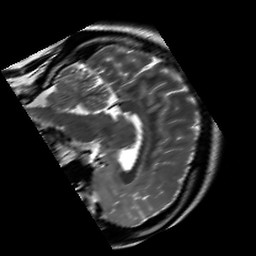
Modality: T2w
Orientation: sagittal
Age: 24
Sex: female
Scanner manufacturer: siemens
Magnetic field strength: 3 T
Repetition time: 7 s
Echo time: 0.09 s